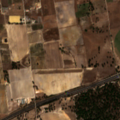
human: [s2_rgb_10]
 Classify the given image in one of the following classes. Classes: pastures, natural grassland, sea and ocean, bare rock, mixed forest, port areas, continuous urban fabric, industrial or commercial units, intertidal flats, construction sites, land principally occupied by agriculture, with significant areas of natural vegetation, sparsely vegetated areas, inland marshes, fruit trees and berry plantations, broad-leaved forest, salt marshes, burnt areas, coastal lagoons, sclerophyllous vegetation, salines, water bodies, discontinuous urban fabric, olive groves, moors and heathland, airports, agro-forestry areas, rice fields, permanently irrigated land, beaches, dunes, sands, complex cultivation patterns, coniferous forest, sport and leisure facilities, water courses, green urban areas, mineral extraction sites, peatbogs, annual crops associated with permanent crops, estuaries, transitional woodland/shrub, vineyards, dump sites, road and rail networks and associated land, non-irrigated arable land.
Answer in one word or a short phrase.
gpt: permanently irrigated land, vineyards, complex cultivation patterns, mixed forest